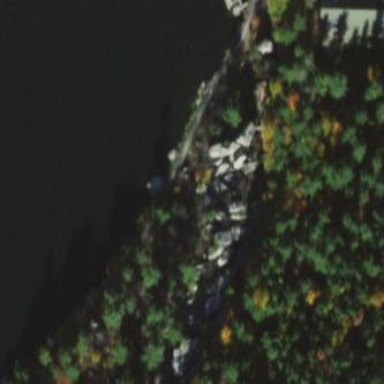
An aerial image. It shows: Landscape of bare rock.